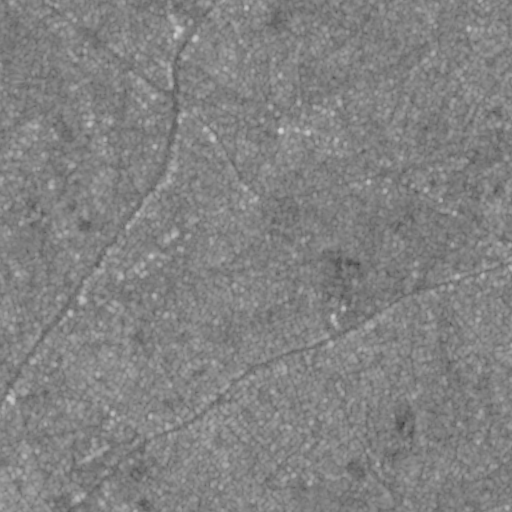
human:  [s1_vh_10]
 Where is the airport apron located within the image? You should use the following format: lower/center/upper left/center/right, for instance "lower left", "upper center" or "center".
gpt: The airport apron is located in the lower left of the image.
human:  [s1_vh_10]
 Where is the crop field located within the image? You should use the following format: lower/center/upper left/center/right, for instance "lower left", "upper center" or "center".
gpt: The crop field is located in the upper left of the image.
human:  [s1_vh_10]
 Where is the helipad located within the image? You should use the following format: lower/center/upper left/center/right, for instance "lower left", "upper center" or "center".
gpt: The helipad is located in the lower left of the image.
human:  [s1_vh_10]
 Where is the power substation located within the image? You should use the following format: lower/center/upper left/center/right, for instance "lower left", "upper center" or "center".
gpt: The power substation is located in the lower center of the image.
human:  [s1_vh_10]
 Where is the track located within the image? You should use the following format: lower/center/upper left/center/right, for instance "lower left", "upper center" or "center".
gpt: The track is located in the upper left of the image.
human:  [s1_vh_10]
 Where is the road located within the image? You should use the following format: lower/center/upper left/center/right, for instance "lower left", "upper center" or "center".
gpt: There is no road in the image.

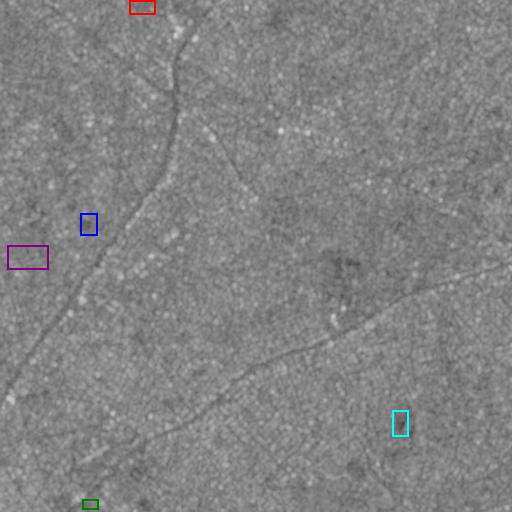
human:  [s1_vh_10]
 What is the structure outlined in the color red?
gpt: The structure outlined in red is a crop field.
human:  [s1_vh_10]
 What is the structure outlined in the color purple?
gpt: The structure outlined in purple is a park.
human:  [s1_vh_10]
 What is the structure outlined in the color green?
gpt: The structure outlined in green is a parking lot.
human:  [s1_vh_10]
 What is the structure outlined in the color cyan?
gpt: The structure outlined in cyan is a stadium.
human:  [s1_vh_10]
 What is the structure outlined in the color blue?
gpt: The structure outlined in blue is a track.
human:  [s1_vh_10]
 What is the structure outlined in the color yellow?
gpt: There is no yellow outline.